Question: So, as of right now, there are 3 boxes of span2 and height 140px, and 1 box of span6 and height 400px.
Since there is so much space left below the 3 small boxes, I want to add 3 more boxes of same span and same height.
Here is my
'''
<div class="row-fluid"> <!-- Only required for left/right tabs -->
<div class="span2 ">
<div class="thumbnail" style="height:140px">
<p></p>
</div>
</div>
<div class="span2">
<div class="thumbnail" style="height:140px">
<p></p>
</div>
</div>
<div class="span2">
<div class="thumbnail" style="height:140px">
<p></p>
</div>
</div>
<div class="span6">
<div class="thumbnail" style="height:400px">
<div id="pie_graph"></div>
</div>
</div>
</div>
'''
Here is the snapshot.
I want to utilize the vacant position over here.
I tried making another div of 'row-fluid' and then 3 boxes of span2 but they come below the above div, leaving the area vacant.
How do I do that?
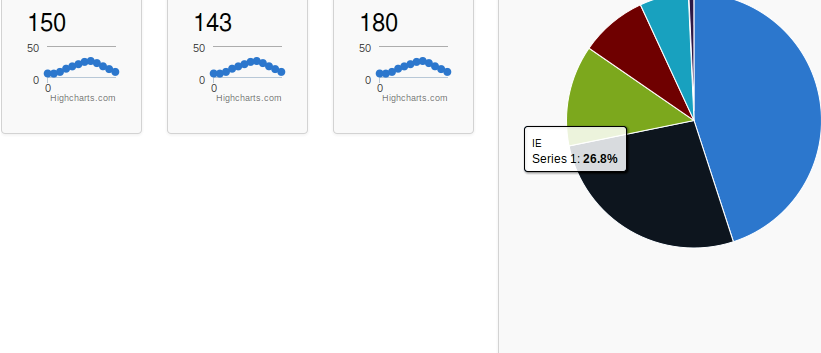
Answer: You need to wrap the span2's in a span6. Add 2 fluid rows and rename the span2 to span4 (fluid-rows are relative)
Here is an example: <URL>